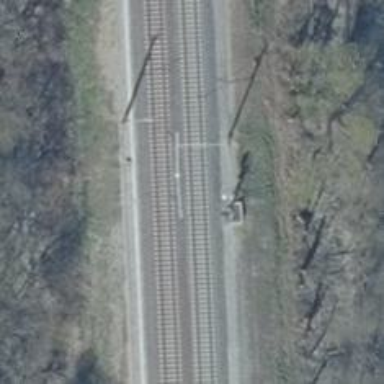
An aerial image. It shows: Railway signal.